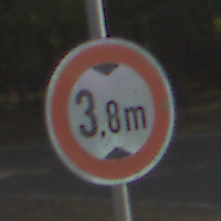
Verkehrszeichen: TatsaechlicheHoehe
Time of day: MorningAfternoon
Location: Outdoor (Suburban)
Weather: Clear
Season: NotSpecified
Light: Natural